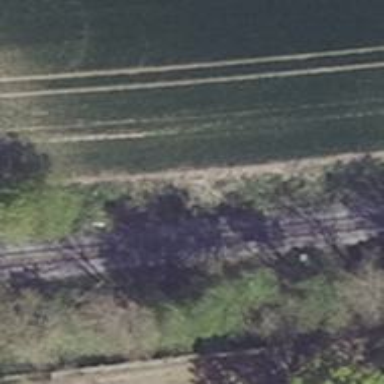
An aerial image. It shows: Railway track with single rail.